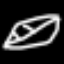
Label: leaf